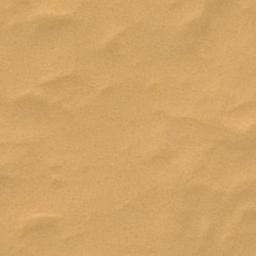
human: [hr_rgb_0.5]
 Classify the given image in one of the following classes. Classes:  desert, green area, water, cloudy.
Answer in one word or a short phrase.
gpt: desert